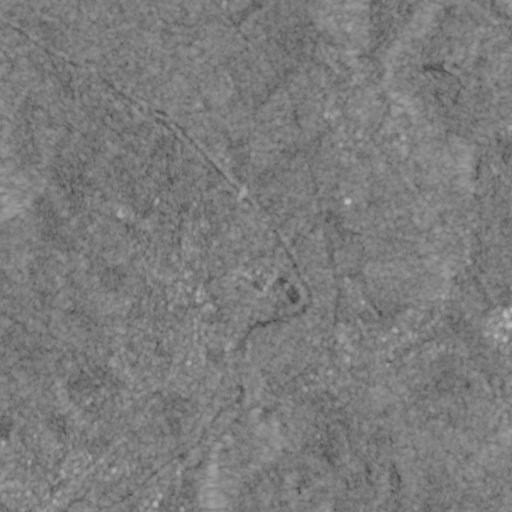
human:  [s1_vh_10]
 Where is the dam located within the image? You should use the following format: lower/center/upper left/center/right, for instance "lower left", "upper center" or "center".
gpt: The dam is located in the lower center of the image.
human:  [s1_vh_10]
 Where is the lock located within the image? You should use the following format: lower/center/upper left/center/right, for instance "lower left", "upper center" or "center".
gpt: The lock is located in the lower left of the image.
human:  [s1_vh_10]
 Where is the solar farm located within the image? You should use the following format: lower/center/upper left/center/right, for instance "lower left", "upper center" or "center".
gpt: The solar farm is located in the upper center of the image.
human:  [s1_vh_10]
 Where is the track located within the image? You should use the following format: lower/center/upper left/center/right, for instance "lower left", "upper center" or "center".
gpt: There is no track in the image.

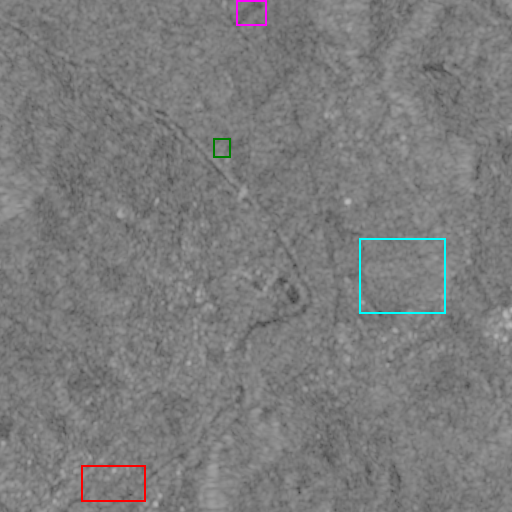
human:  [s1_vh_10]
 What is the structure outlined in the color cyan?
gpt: The structure outlined in cyan is a crop field.
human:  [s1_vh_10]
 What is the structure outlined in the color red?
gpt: The structure outlined in red is a park.
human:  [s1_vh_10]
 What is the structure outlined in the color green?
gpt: The structure outlined in green is a parking lot.
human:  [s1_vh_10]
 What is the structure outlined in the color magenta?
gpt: The structure outlined in magenta is a solar farm.
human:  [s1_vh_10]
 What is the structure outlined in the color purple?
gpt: There is no purple outline.